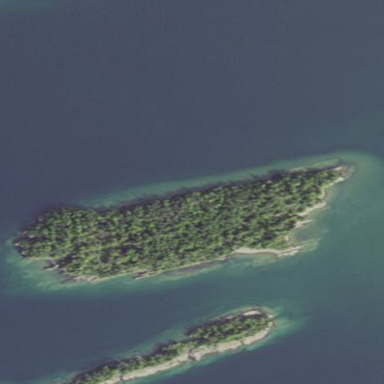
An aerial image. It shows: Islet.